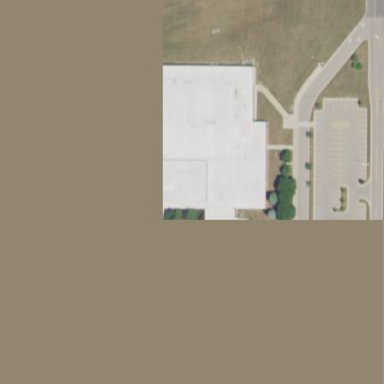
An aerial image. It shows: School building.